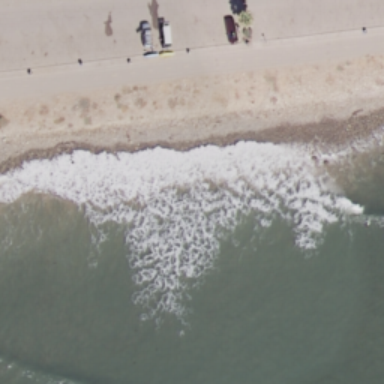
This is a beach with blue sea and sand .